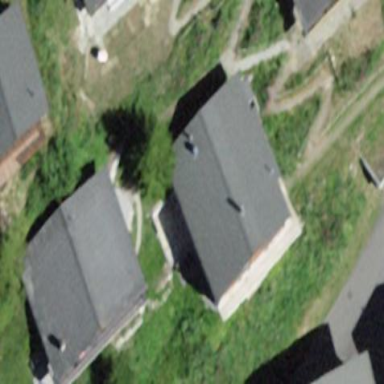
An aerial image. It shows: Part of building.